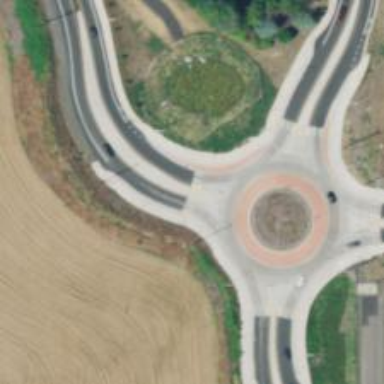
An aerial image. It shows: Crossing on the cycleway.